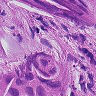
Metastatic tissue present: yes